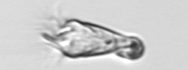
Label: Paratontonia_gracillima